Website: macys
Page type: added-to-cart
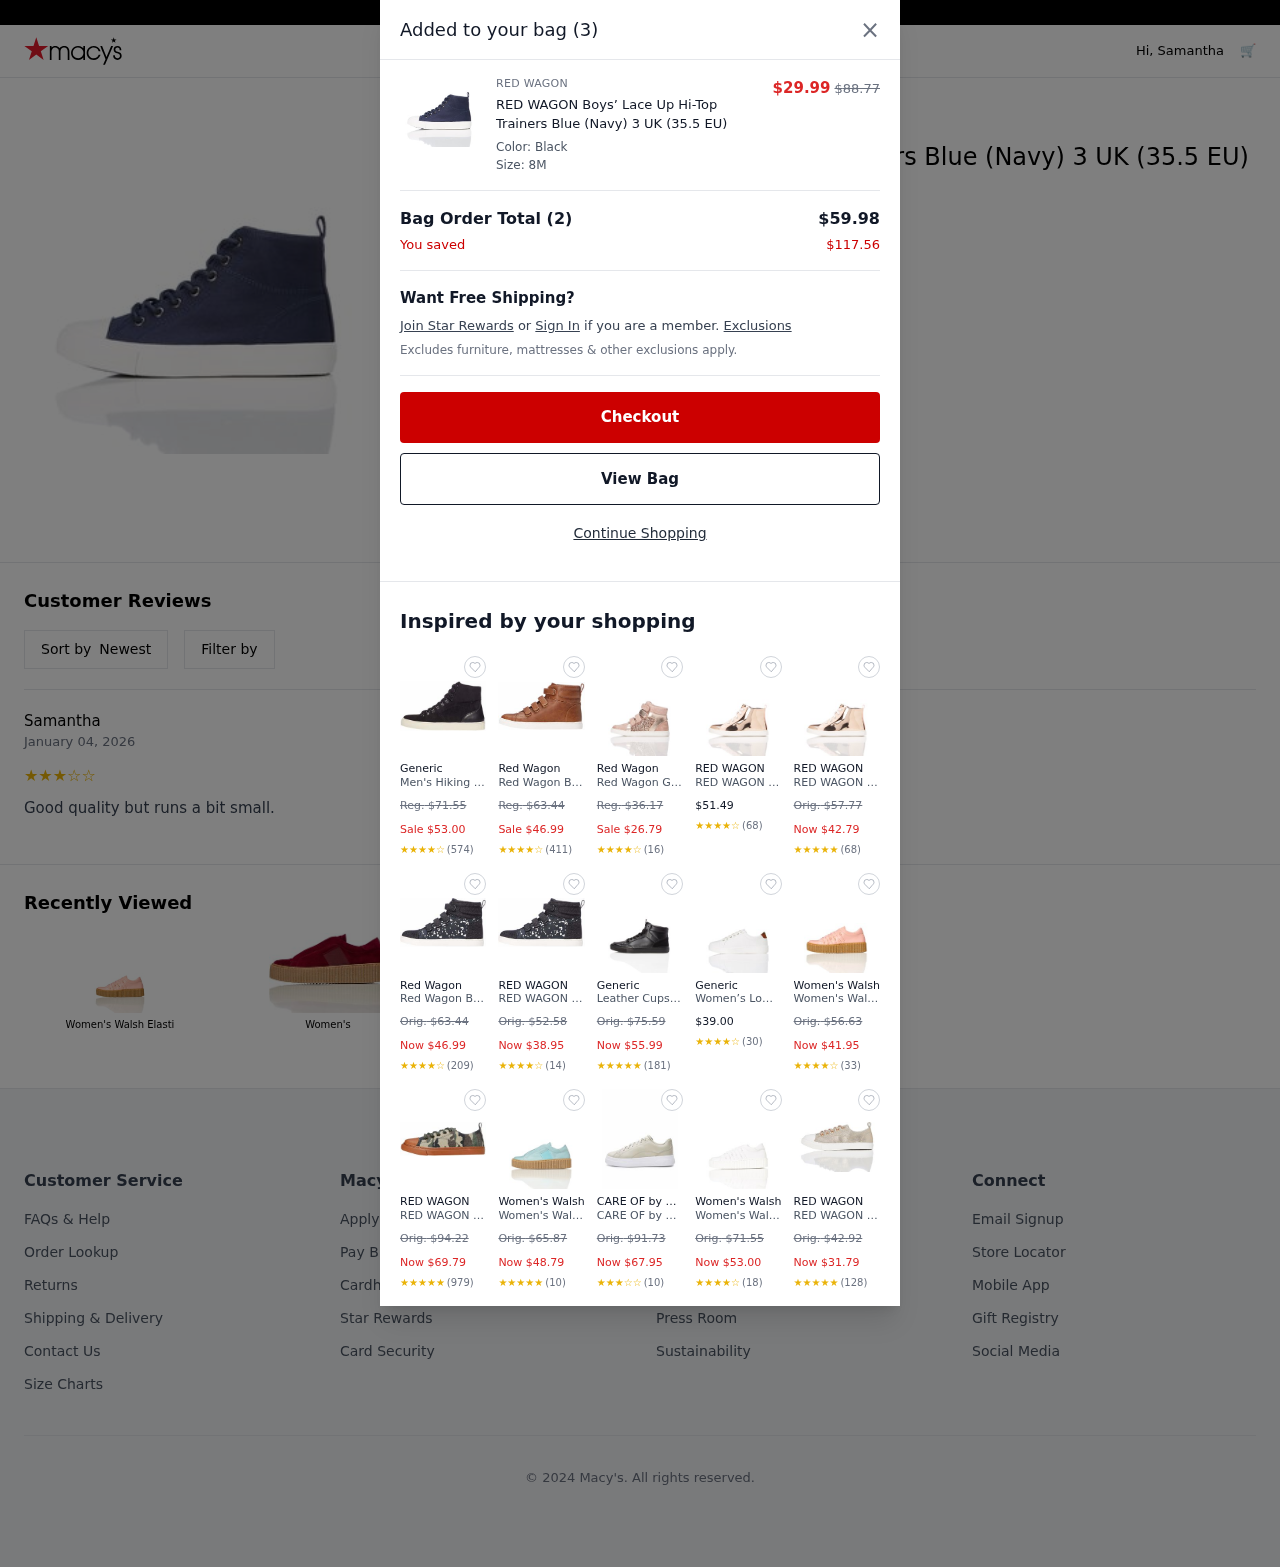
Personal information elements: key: PII_FIRSTNAME
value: Samantha
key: PII_REVIEW
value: Good quality but runs a bit small.
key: PII_USER_RATING
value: ★
★
★
★
☆
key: PII_USER_RATING
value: ★
★
★
★
★
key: PII_USER_RATING
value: ★
★
★
☆
☆
Product elements: key: PRODUCT1_BRAND
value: RED WAGON
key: PRODUCT1_NAME
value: RED WAGON Boys’ Lace Up Hi-Top Trainers Blue (Navy) 3 UK (35.5 EU)
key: PRODUCT1_PRICE
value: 29.99
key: PRODUCT18_NAME
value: Women's Walsh Elasti
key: PRODUCT19_NAME
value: Women's
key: PRODUCT1_ORIGINAL_PRICE
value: $88.77
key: PRODUCT2_BRAND
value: Generic
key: PRODUCT2_NAME
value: Men's Hiking Style Hi-Top Suede-Look Trainers
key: PRODUCT2_ORIGINAL_PRICE
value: Reg. $71.55
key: PRODUCT2_PRICE
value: Sale $53.00
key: PRODUCT2_RATING
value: ★
★
★
★
☆
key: PRODUCT2_NUM_RATINGS
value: (574)
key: PRODUCT3_BRAND
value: Red Wagon
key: PRODUCT3_NAME
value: Red Wagon Boys' Triple Strap Chukka Hi-Top Trainers
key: PRODUCT3_ORIGINAL_PRICE
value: Reg. $63.44
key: PRODUCT3_PRICE
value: Sale $46.99
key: PRODUCT3_RATING
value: ★
★
★
★
☆
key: PRODUCT3_NUM_RATINGS
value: (411)
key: PRODUCT4_BRAND
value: Red Wagon
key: PRODUCT4_NAME
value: Red Wagon Girls’ Velcro Glitter Hi-Top Trainers
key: PRODUCT4_ORIGINAL_PRICE
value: Reg. $36.17
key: PRODUCT4_PRICE
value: Sale $26.79
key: PRODUCT4_RATING
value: ★
★
★
★
☆
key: PRODUCT4_NUM_RATINGS
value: (16)
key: PRODUCT5_BRAND
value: RED WAGON
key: PRODUCT5_NAME
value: RED WAGON Kids' Mirror Metallic Hi-Top Trainers
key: PRODUCT5_PRICE
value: $51.49
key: PRODUCT5_RATING
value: ★
★
★
★
☆
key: PRODUCT5_NUM_RATINGS
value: (68)
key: PRODUCT6_BRAND
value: RED WAGON
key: PRODUCT6_NAME
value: RED WAGON Girls’ Metallic Hi-Top Trainers Gold (Rose Gold) 2 UK (34.5 EU)
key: PRODUCT6_ORIGINAL_PRICE
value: Orig. $57.77
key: PRODUCT6_PRICE
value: Now $42.79
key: PRODUCT6_RATING
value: ★
★
★
★
★
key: PRODUCT6_NUM_RATINGS
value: (68)
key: PRODUCT7_BRAND
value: Red Wagon
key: PRODUCT7_NAME
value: Red Wagon Boys’ Triple Strap Chukka Hi-Top Trainers Blue (Navy) 12 UK (30.5 EU)
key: PRODUCT7_ORIGINAL_PRICE
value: Orig. $63.44
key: PRODUCT7_PRICE
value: Now $46.99
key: PRODUCT7_RATING
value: ★
★
★
★
☆
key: PRODUCT7_NUM_RATINGS
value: (209)
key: PRODUCT8_BRAND
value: RED WAGON
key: PRODUCT8_NAME
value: RED WAGON Boys’ Triple Strap Chukka Hi-Top Trainers Blue (Navy) 2 UK (34.5 EU)
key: PRODUCT8_ORIGINAL_PRICE
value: Orig. $52.58
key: PRODUCT8_PRICE
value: Now $38.95
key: PRODUCT8_RATING
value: ★
★
★
★
☆
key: PRODUCT8_NUM_RATINGS
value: (14)
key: PRODUCT9_BRAND
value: Generic
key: PRODUCT9_NAME
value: Leather Cupsole Men’s Hi-Top Trainers
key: PRODUCT9_ORIGINAL_PRICE
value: Orig. $75.59
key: PRODUCT9_PRICE
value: Now $55.99
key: PRODUCT9_RATING
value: ★
★
★
★
★
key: PRODUCT9_NUM_RATINGS
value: (181)
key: PRODUCT10_BRAND
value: Generic
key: PRODUCT10_NAME
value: Women’s Low Top Trainers White 5 UK (38 EU)
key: PRODUCT10_PRICE
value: $39.00
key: PRODUCT10_RATING
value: ★
★
★
★
☆
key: PRODUCT10_NUM_RATINGS
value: (30)
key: PRODUCT11_BRAND
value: Women's Walsh
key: PRODUCT11_NAME
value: Women's Walsh Elastic Trainer Pink (Pink) 3 UK (36 EU)
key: PRODUCT11_ORIGINAL_PRICE
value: Orig. $56.63
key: PRODUCT11_PRICE
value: Now $41.95
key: PRODUCT11_RATING
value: ★
★
★
★
☆
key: PRODUCT11_NUM_RATINGS
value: (33)
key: PRODUCT12_BRAND
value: RED WAGON
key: PRODUCT12_NAME
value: RED WAGON Boys’ Low-Top Trainers Green 3 UK (35.5 EU)
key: PRODUCT12_ORIGINAL_PRICE
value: Orig. $94.22
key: PRODUCT12_PRICE
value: Now $69.79
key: PRODUCT12_RATING
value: ★
★
★
★
★
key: PRODUCT12_NUM_RATINGS
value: (979)
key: PRODUCT13_BRAND
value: Women's Walsh
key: PRODUCT13_NAME
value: Women's Walsh Elastic Slipper With Platform Sole Blue (Light Blue) 5 UK (38 EU),04-01-02
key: PRODUCT13_ORIGINAL_PRICE
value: Orig. $65.87
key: PRODUCT13_PRICE
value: Now $48.79
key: PRODUCT13_RATING
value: ★
★
★
★
★
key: PRODUCT13_NUM_RATINGS
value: (10)
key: PRODUCT14_BRAND
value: CARE OF by PUMA
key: PRODUCT14_NAME
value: CARE OF by PUMA Women's Leather Trainers with Platform Sole, beige, 42.5 EU
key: PRODUCT14_ORIGINAL_PRICE
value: Orig. $91.73
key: PRODUCT14_PRICE
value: Now $67.95
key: PRODUCT14_RATING
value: ★
★
★
☆
☆
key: PRODUCT14_NUM_RATINGS
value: (10)
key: PRODUCT15_BRAND
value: Women's Walsh
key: PRODUCT15_NAME
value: Women's Walsh Elastic Trainer White (White) 5 UK (38 EU)
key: PRODUCT15_ORIGINAL_PRICE
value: Orig. $71.55
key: PRODUCT15_PRICE
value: Now $53.00
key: PRODUCT15_RATING
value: ★
★
★
★
☆
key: PRODUCT15_NUM_RATINGS
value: (18)
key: PRODUCT16_BRAND
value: RED WAGON
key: PRODUCT16_NAME
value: RED WAGON Girls’ Low-Top Trainers Gold (Soft Gold) 1 UK (33 EU)
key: PRODUCT16_ORIGINAL_PRICE
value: Orig. $42.92
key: PRODUCT16_PRICE
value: Now $31.79
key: PRODUCT16_RATING
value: ★
★
★
★
★
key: PRODUCT16_NUM_RATINGS
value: (128)
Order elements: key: ORDER_DATE
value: January 04, 2026
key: ORDER_NUM_ITEMS
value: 3
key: ORDER_NUM_ITEMS
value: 2
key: ORDER_SUBTOTAL
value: $59.98
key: ORDER_SAVINGS
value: $117.56